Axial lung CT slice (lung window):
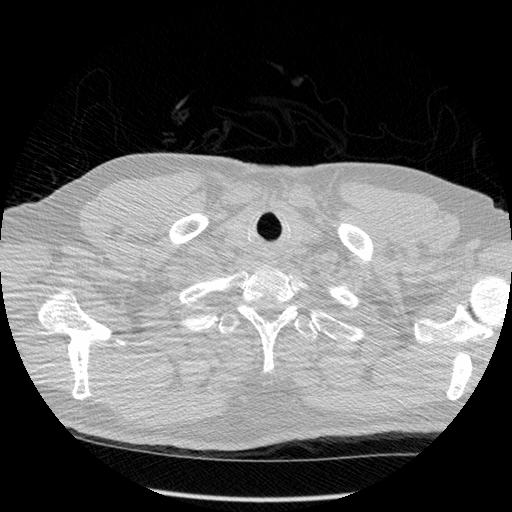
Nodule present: no